Interaction volume radius: 5 \u00c5
Interaction volume height: 10 \u00c5
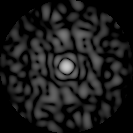
Disorder parameter: 0.7917